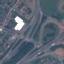
Land use / land cover: Highway